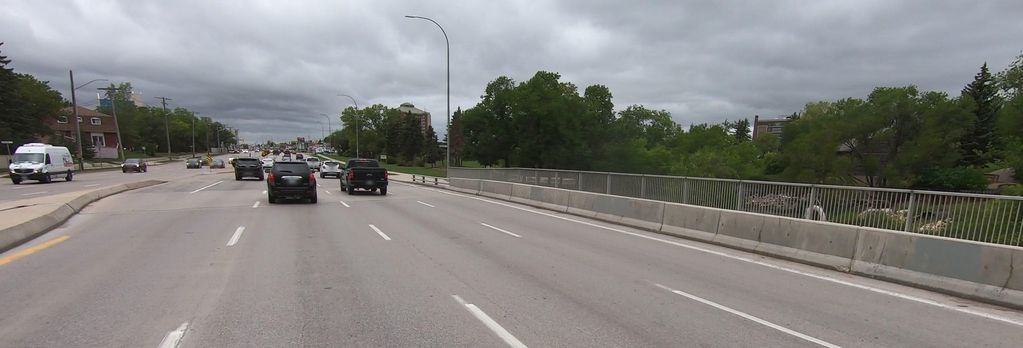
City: winnipeg